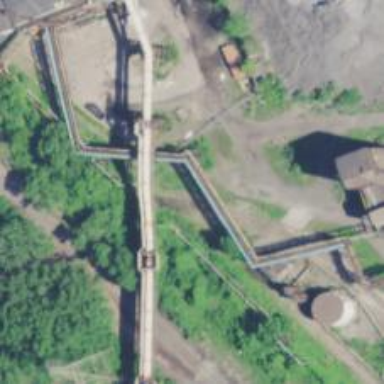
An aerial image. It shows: Abandoned railway.